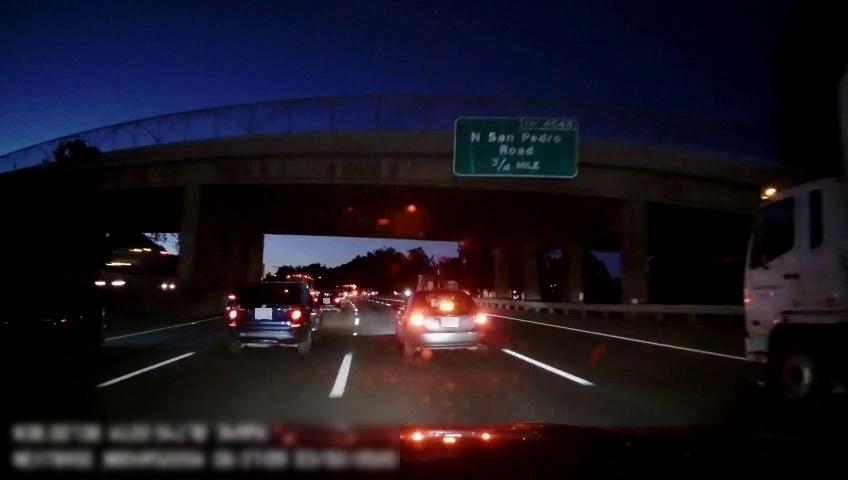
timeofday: Night
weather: Other
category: Drivable Space
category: Vehicles | Other LV
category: Vehicles | Bus
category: Vehicles | SUV
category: Vehicles | Car
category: Vehicles | Car
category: Vehicles | Car
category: Vehicles | Car
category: Vehicles | Car
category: Vehicles | Truck
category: Lanes | Alternate Lane
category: Lanes | Current Lane
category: Lanes | Current Lane
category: Lanes | Alternate Lane
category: Lanes | Alternate Lane
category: Traffic | Signs